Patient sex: M
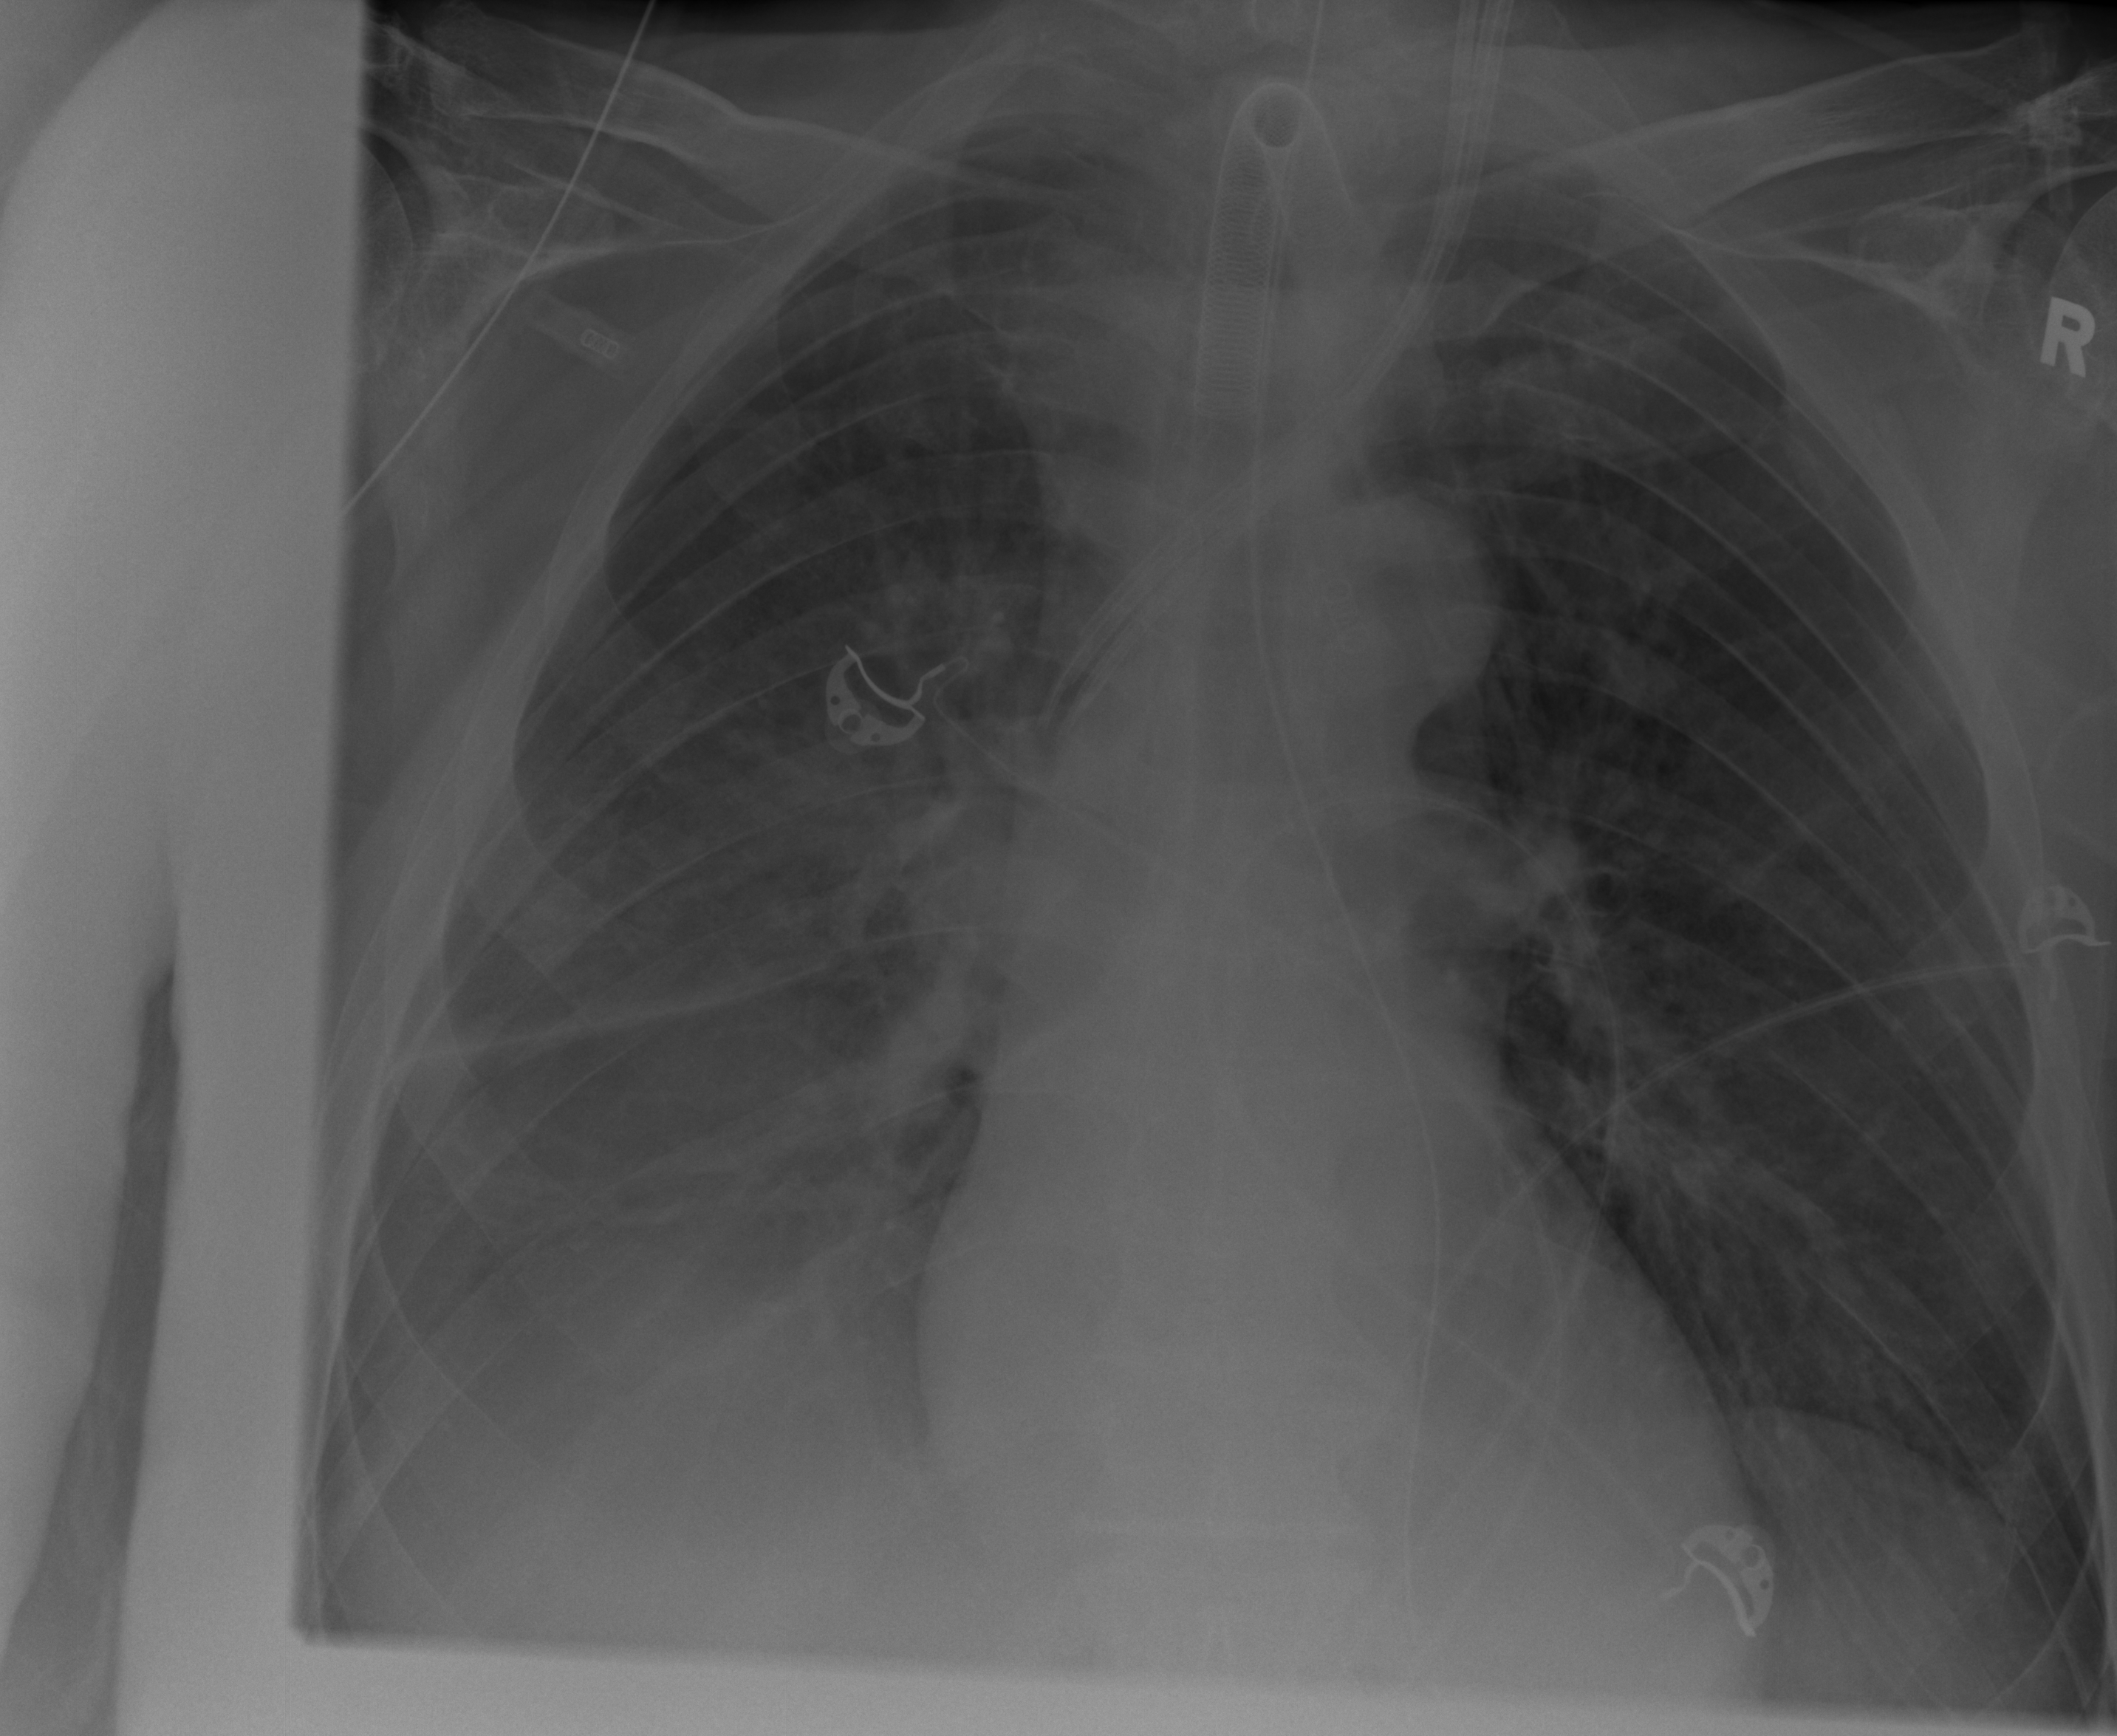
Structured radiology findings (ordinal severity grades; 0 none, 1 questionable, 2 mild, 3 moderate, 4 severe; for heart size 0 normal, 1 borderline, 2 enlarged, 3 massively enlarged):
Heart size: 0
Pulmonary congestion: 0
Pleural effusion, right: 3
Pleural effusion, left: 0
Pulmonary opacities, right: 2
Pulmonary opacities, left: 2
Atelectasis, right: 2
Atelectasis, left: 2